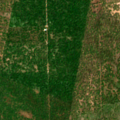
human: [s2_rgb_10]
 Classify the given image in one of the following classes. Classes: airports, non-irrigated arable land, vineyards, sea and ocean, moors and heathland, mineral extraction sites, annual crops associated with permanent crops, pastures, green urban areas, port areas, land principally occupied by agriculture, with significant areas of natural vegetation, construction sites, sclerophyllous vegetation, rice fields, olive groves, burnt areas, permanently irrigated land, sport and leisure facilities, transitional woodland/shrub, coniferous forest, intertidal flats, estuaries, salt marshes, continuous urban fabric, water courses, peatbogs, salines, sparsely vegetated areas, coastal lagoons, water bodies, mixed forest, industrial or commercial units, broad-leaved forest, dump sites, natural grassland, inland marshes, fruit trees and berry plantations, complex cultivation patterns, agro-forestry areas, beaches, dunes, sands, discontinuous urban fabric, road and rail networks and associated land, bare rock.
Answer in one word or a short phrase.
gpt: continuous urban fabric